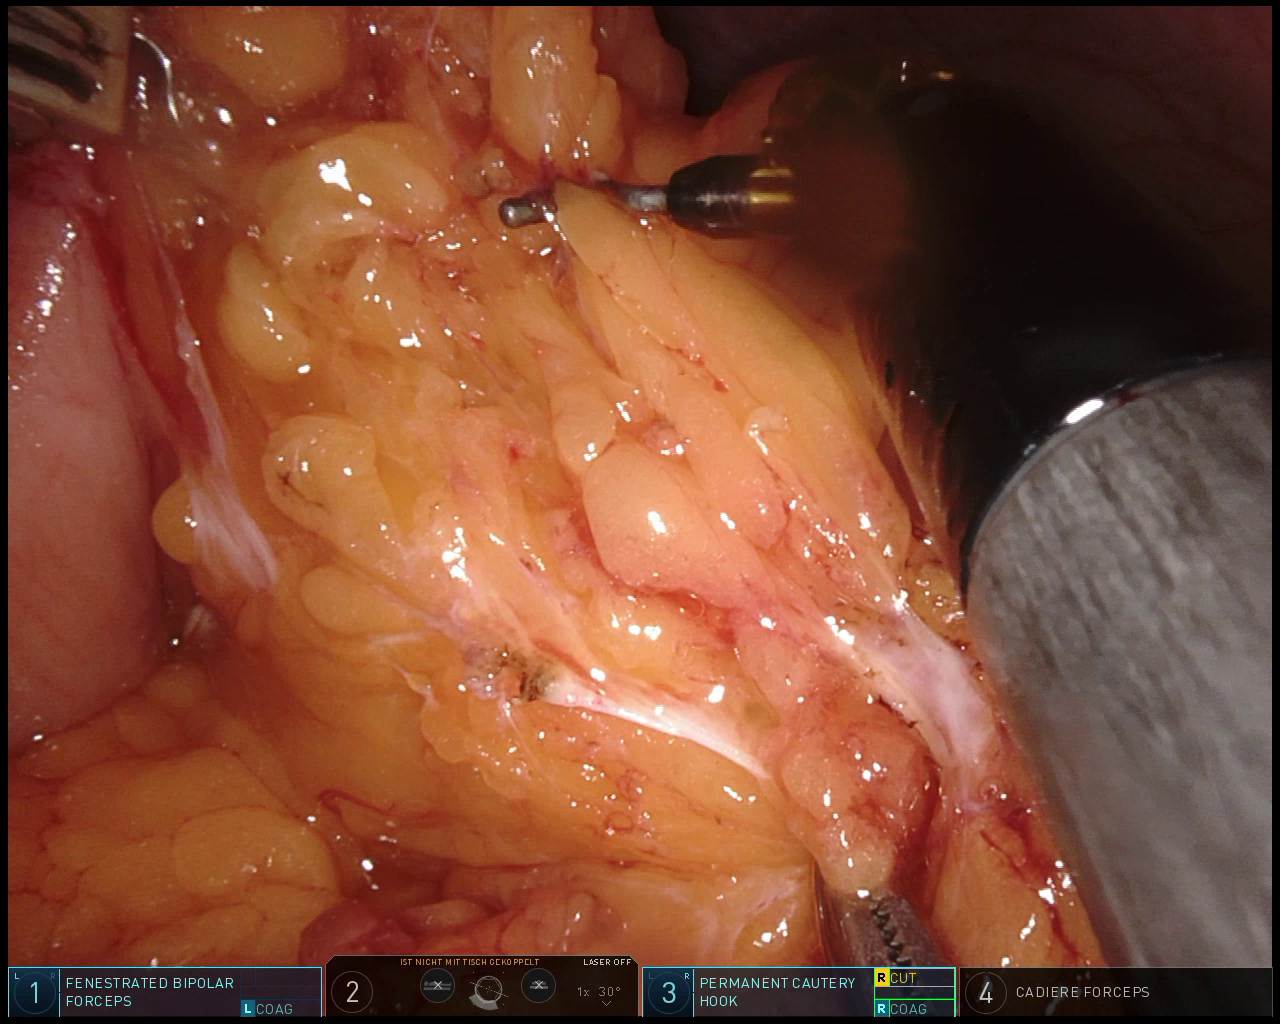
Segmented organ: stomach
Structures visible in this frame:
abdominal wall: yes
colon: no
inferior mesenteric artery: no
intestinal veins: no
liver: no
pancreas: no
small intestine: no
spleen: no
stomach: yes
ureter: no
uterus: no
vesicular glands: no